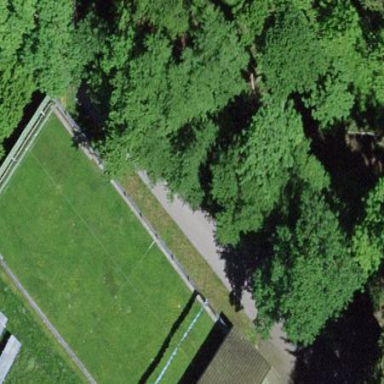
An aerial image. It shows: Shooting sport pitch.